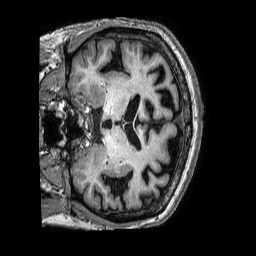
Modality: T1w
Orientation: coronal
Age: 50
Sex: male
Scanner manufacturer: philips
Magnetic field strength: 3 T
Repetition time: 0.006817 s
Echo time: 0.003108 s